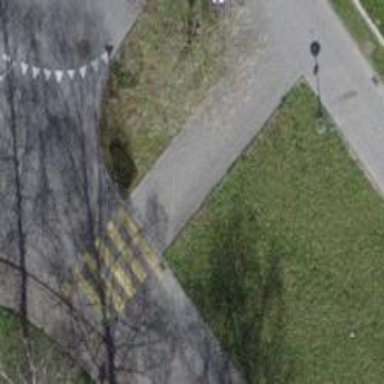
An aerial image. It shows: Kerb serving as barrier.